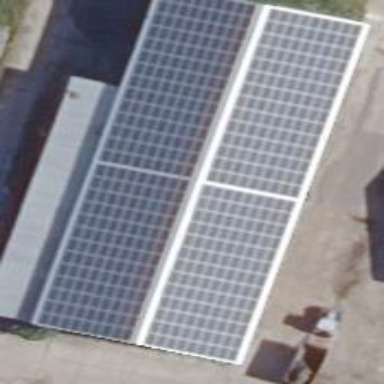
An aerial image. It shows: Building equipped with solar photovoltaic panel for generating electricity. The small installation is solar power generator.